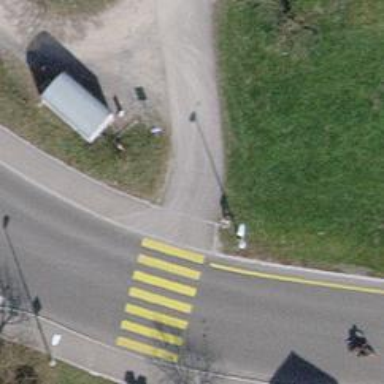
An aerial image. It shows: Kerb serving as barrier.